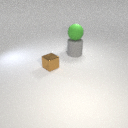
large green rubber sphere above large gray rubber cylinder